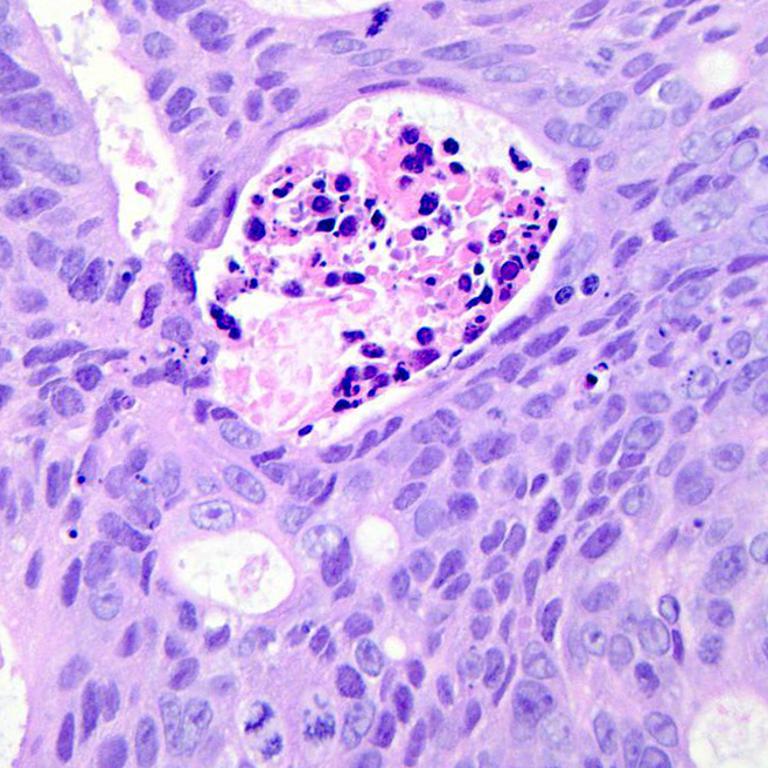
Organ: colon
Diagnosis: adenocarcinomas